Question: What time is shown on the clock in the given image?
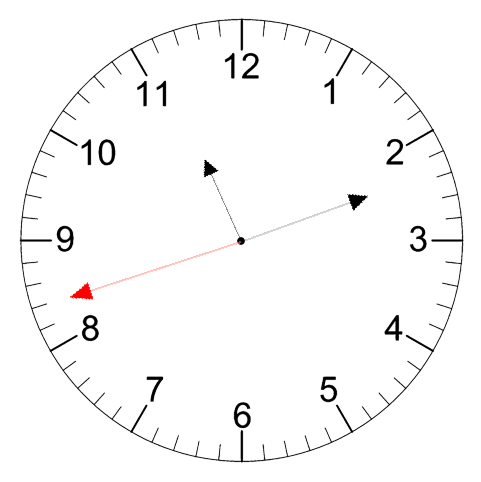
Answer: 11:11:42